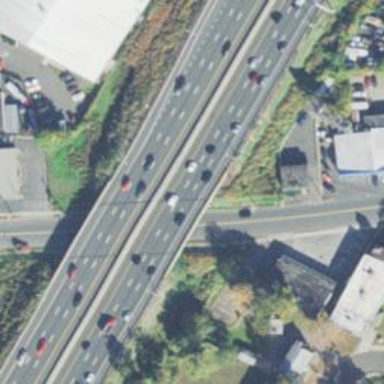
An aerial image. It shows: Asphalt bridge over motorway.